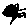
Label: line